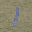
Label: 1